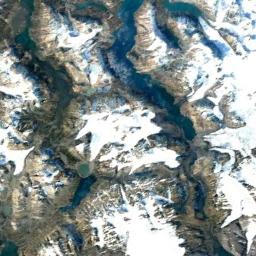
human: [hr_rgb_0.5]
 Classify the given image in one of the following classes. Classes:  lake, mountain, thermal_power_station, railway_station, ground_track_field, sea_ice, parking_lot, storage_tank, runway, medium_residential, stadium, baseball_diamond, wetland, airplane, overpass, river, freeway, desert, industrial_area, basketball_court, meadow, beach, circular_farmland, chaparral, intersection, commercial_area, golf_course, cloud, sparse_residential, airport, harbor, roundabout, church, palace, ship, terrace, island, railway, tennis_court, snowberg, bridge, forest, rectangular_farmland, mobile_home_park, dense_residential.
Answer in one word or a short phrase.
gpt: snowberg